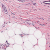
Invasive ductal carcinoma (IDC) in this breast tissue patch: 0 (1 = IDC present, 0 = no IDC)